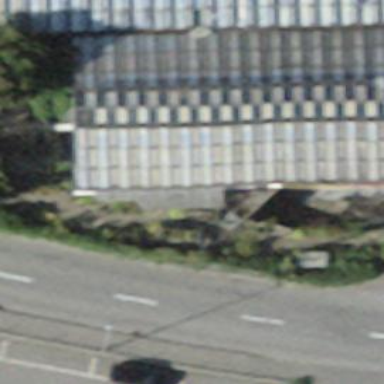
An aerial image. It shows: Greenhouse.